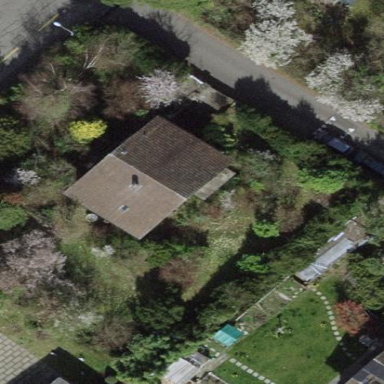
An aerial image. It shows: Garden enclosed by fence.